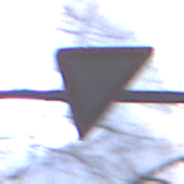
Verkehrszeichen: VorfahrtGewaehren
Umgebung: Outdoor, Nature
Tageszeit: MorningAfternoon
Wetter: PartlyCloudy
Licht: Natural
Jahreszeit: NotSpecified
Kontrast: LowContrast